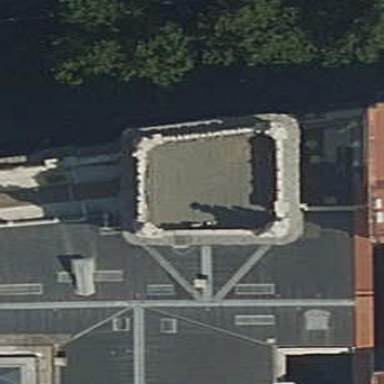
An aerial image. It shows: Part of building.